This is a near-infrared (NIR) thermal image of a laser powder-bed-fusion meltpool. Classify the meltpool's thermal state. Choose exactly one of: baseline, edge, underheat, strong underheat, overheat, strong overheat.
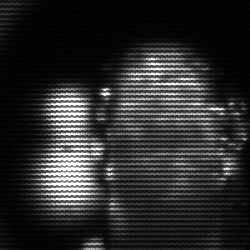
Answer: strong underheat